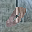
Label: 0